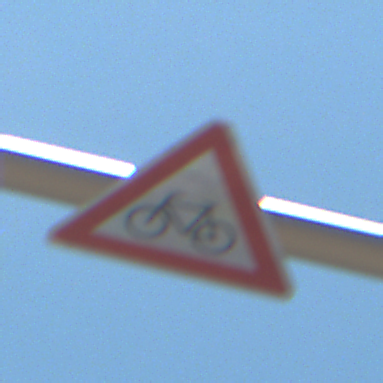
Verkehrszeichen: RadverkehrRechts
Umgebung: Outdoor, Nature
Tageszeit: Midday
Wetter: Clear
Licht: Natural
Jahreszeit: NotSpecified
Kontrast: HighContrast